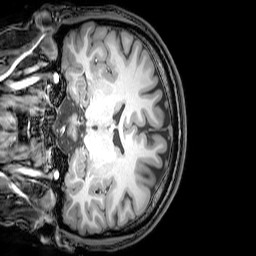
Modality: T1w
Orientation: coronal
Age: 26
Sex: male
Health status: healthy
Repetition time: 0.081 s
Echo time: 0.037 s